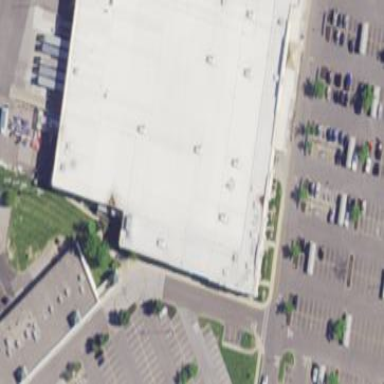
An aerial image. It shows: Retail building with wholesale shop.